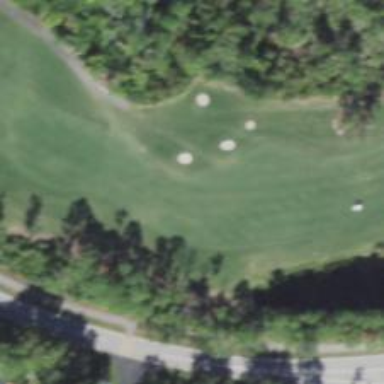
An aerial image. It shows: Golf hole.